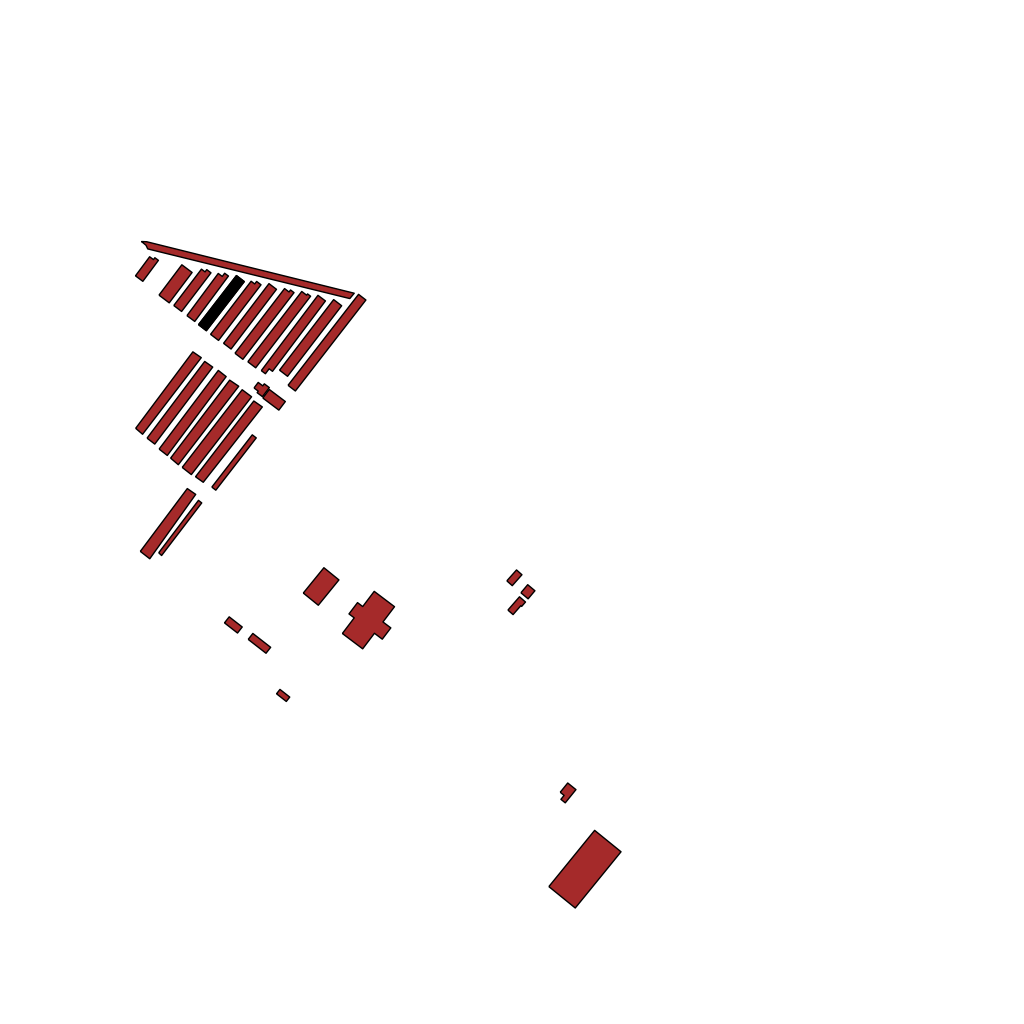
Tags: overhead vector_map, industrial, recreation, residential, individual_rise, low_rise, density_1, Building, Facility, 1.0 km²